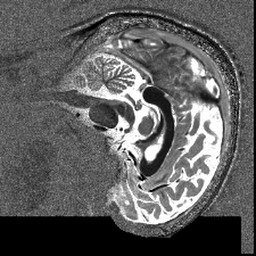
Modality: T1map
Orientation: sagittal
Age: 25
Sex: male